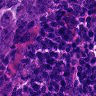
Metastatic tissue present: yes